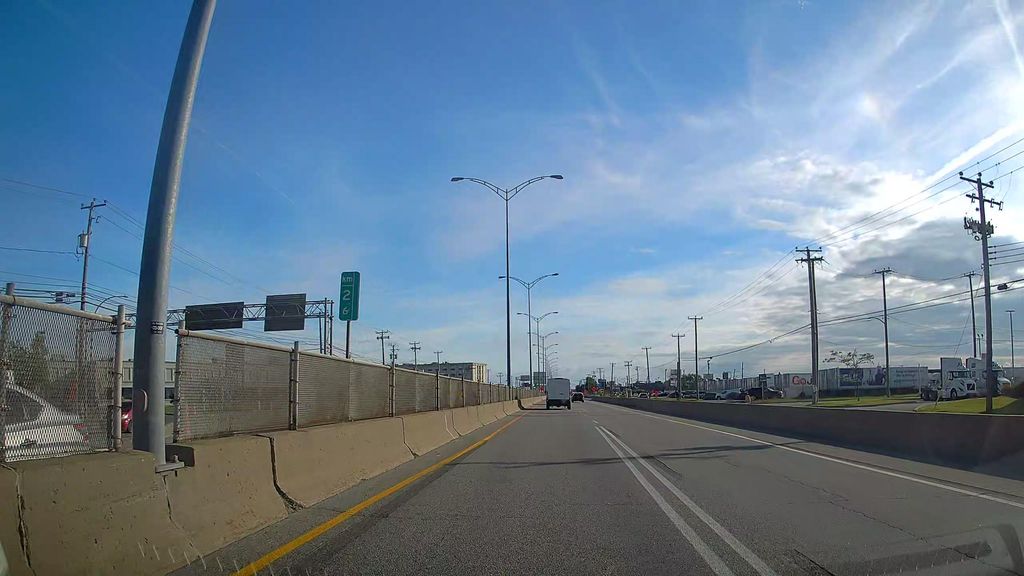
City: montreal